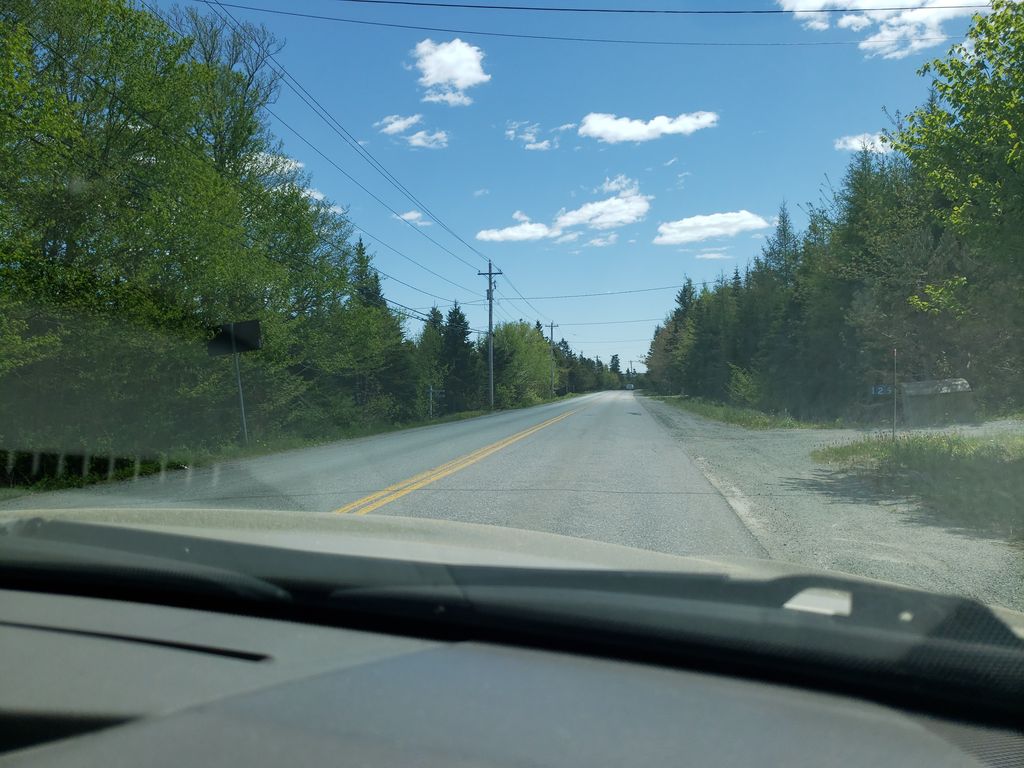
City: halifax